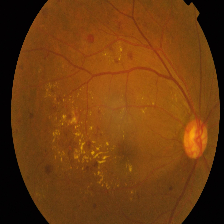
Diabetic retinopathy grade: Proliferative DR